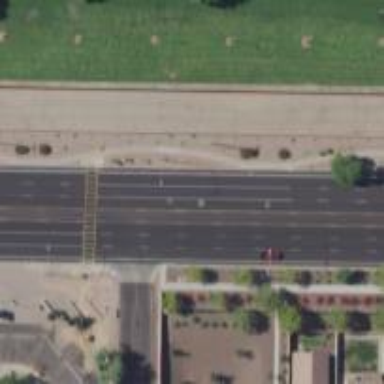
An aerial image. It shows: Solid stop line on the road.